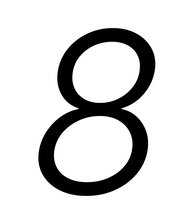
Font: Inter-Italic_Light_Italic